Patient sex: F
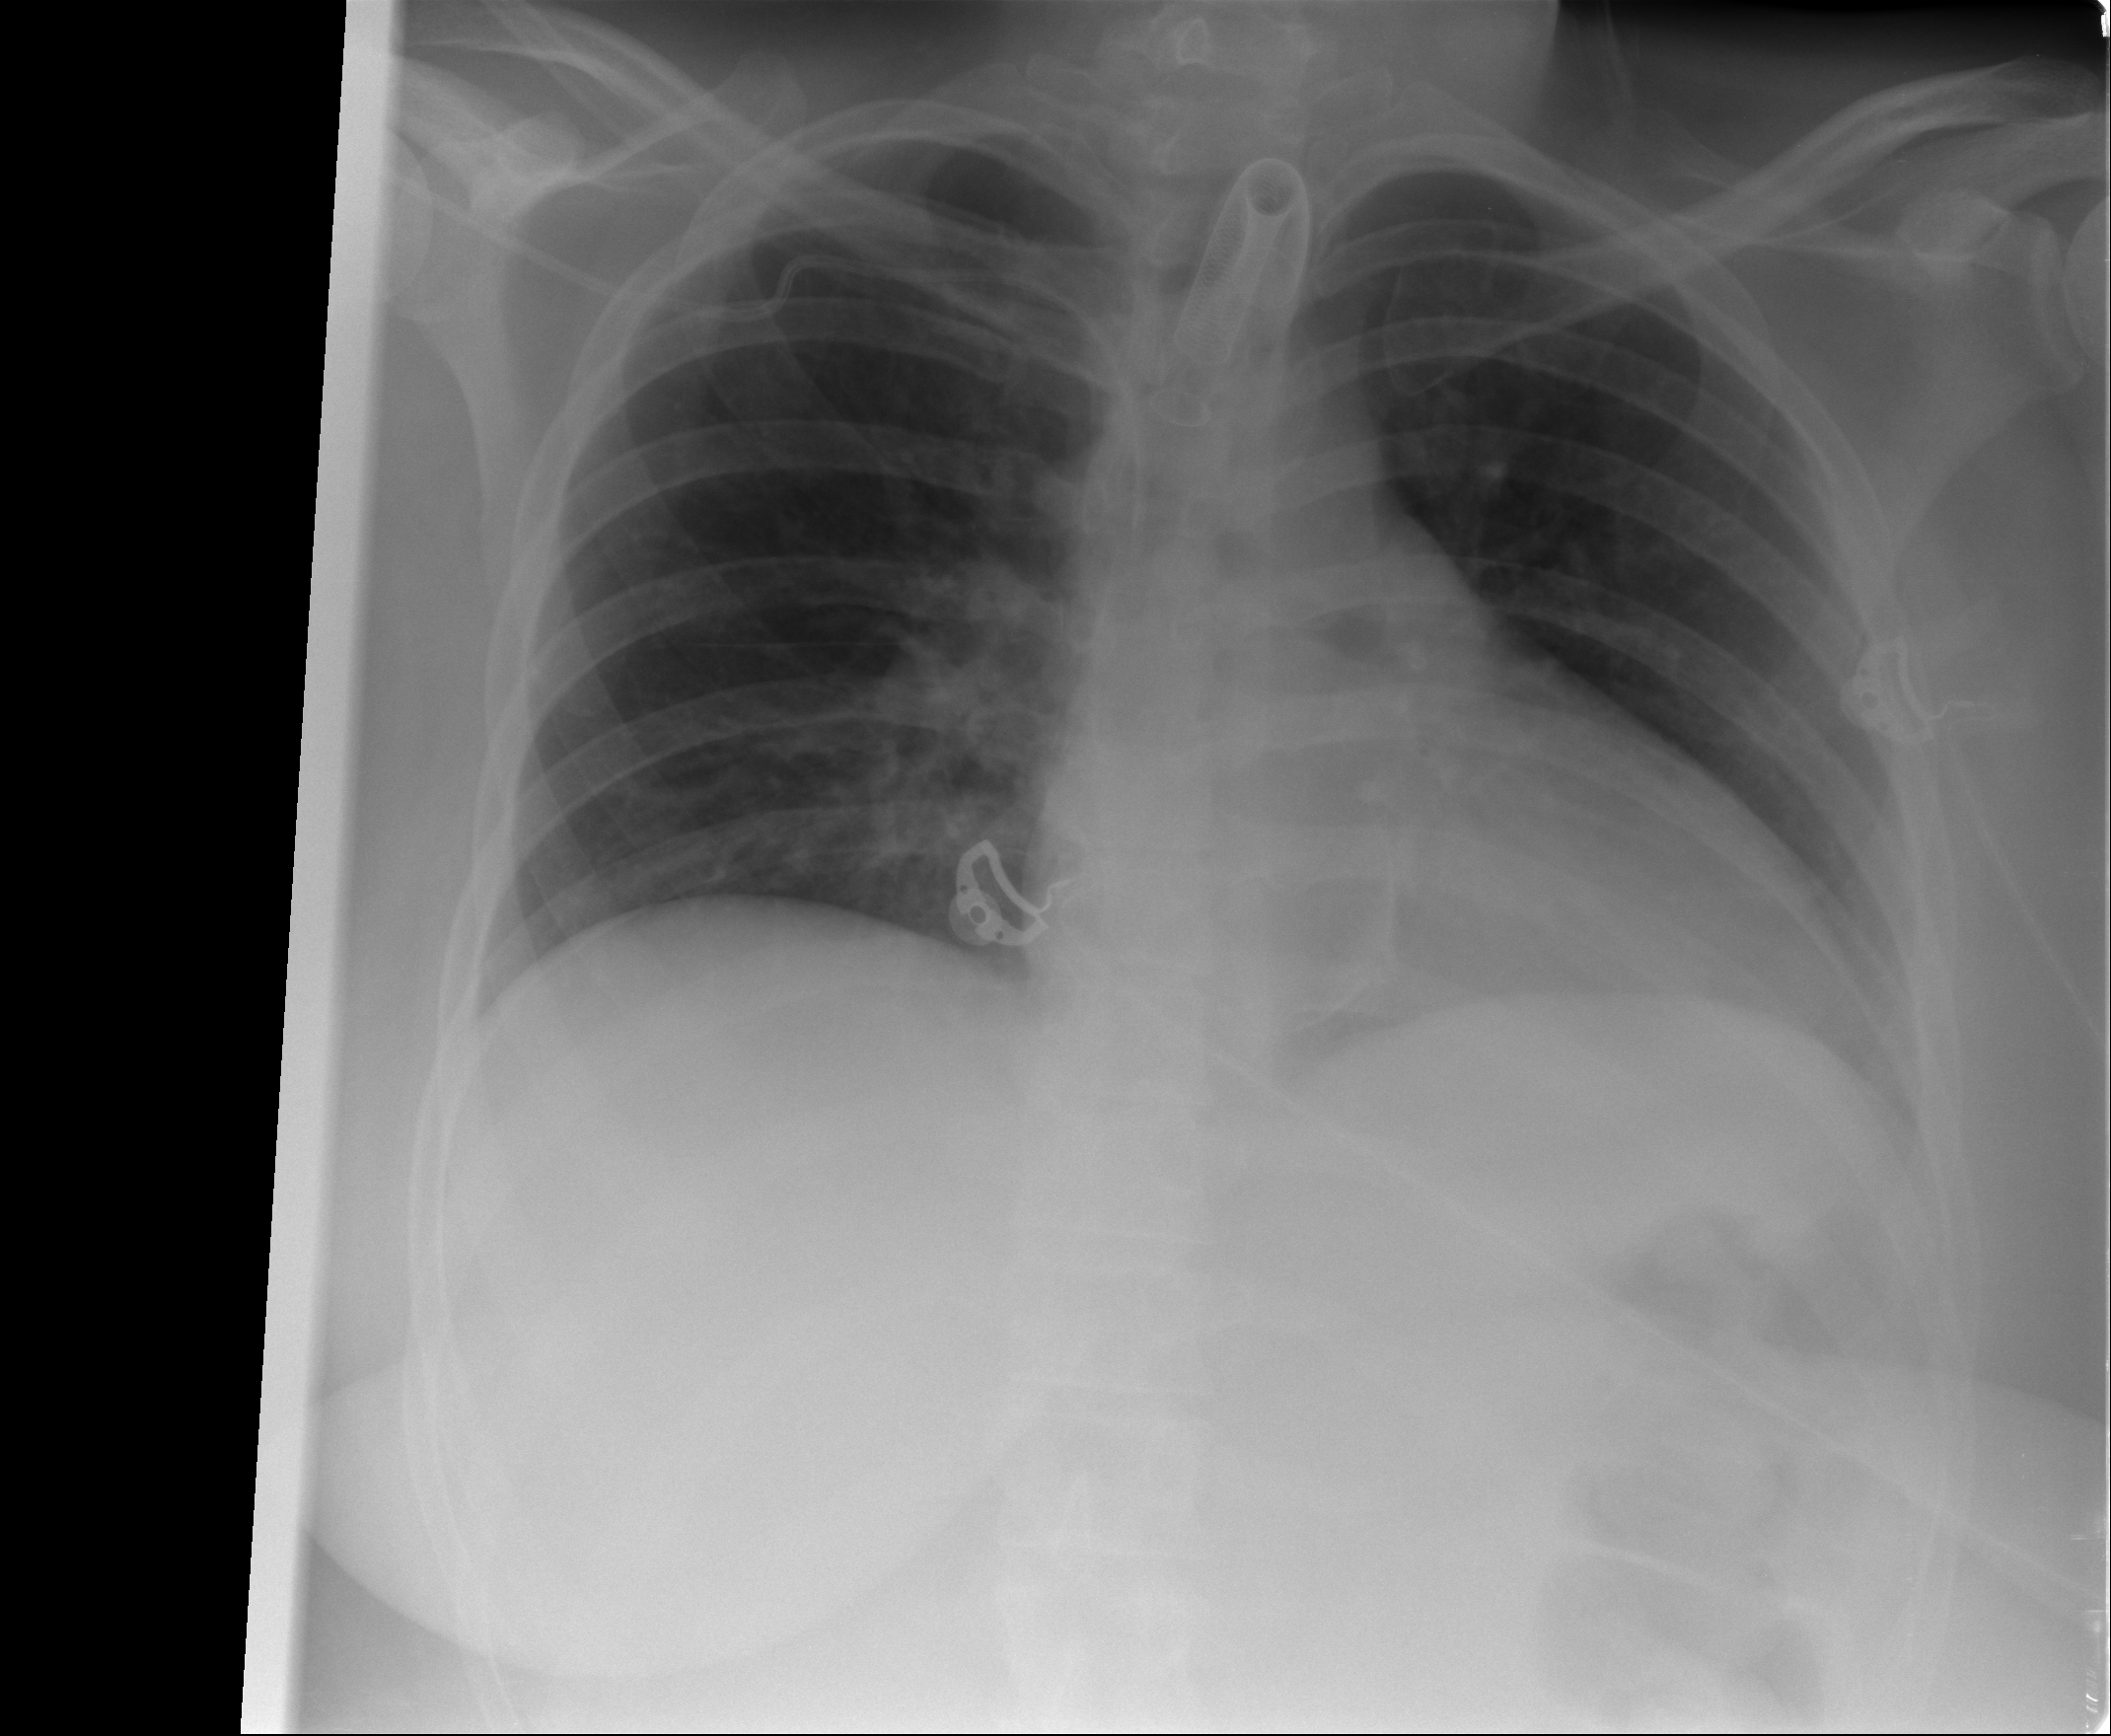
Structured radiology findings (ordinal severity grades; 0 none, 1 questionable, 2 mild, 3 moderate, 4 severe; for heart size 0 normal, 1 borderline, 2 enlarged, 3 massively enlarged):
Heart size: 2
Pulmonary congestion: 0
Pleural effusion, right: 0
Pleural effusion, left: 0
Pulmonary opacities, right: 1
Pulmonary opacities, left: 0
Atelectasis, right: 1
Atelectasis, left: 0